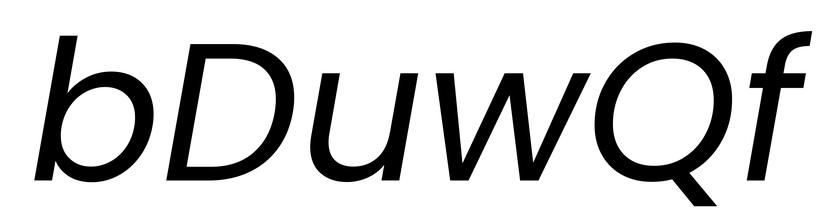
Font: Poppins-Italic